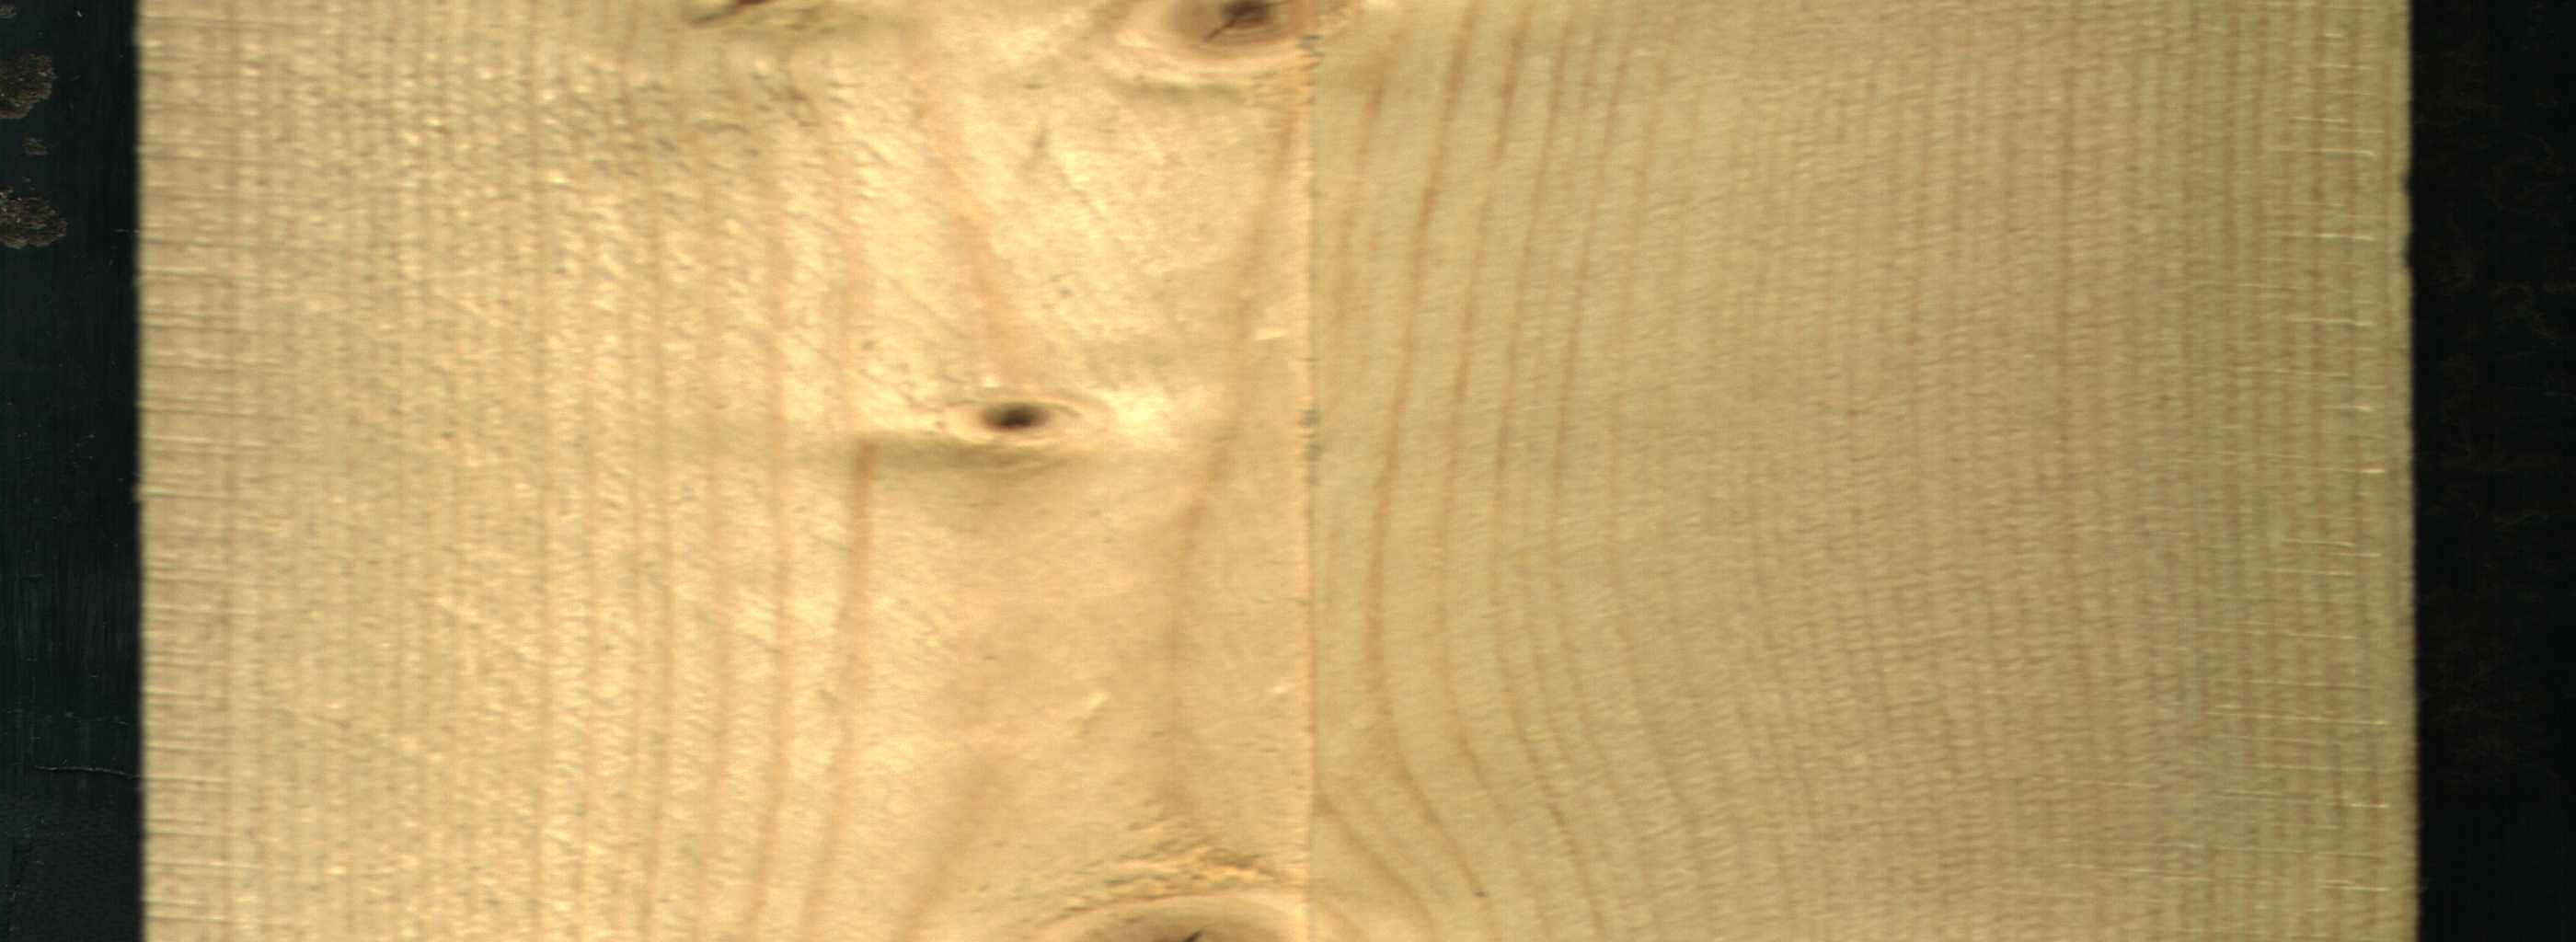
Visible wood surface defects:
Live_Knot
Live_Knot
Live_Knot
Live_Knot